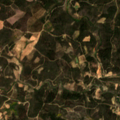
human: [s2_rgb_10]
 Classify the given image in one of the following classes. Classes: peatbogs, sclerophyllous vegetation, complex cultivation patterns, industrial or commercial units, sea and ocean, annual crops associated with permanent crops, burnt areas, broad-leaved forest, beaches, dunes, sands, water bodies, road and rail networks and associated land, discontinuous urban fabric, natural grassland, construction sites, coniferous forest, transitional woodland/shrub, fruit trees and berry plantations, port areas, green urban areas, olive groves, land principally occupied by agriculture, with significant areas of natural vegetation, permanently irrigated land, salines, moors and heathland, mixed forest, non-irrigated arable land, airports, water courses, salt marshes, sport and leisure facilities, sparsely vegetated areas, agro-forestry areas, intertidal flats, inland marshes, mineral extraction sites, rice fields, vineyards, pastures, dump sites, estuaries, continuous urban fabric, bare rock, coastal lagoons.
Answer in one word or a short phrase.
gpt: olive groves, land principally occupied by agriculture, with significant areas of natural vegetation, coniferous forest, moors and heathland